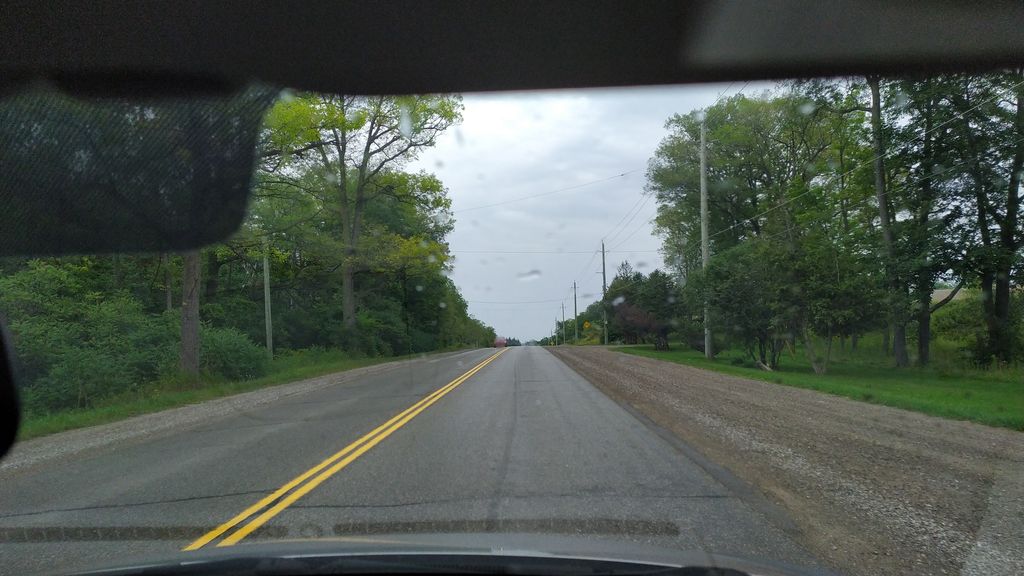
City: kitchener-waterloo